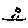
Label: moon